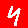
Digit: 4